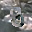
Label: 8